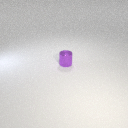
small purple metal cylinder